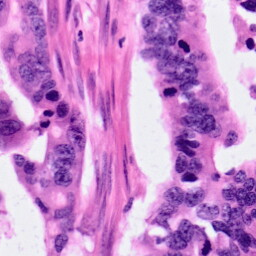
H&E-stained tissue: Pancreatic